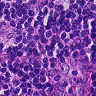
Metastatic tissue present: no